Field crop: maize
Growth stage: 2
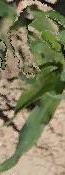
Species: maize